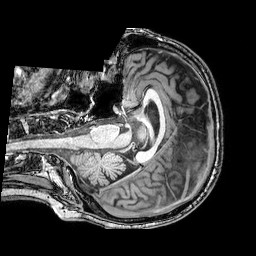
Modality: T1w
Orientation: axial
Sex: male
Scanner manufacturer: philips
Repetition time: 0.008193 s
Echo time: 0.00375 s